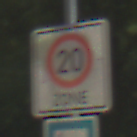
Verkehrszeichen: BeginnZone20
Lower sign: SackgasseRadverkehrFussgaengerDurchlaessig
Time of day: Midday
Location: Outdoor (RoadRail)
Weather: Clear
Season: NotSpecified
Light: Natural